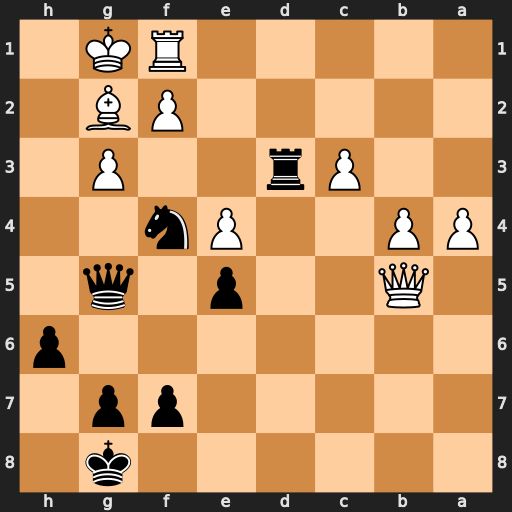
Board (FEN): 6k1/5pp1/7p/1Q2p1q1/PP2Pn2/2Pr2P1/5PB1/5RK1
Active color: b
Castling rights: -
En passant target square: -
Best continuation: Ne2+ Kh2 Rxg3 Qxe2 Rxg2+